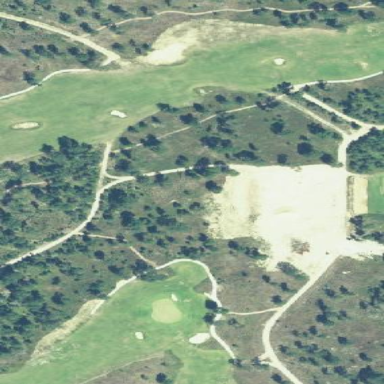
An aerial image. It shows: Sand bunker on golf course.